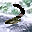
Label: 2